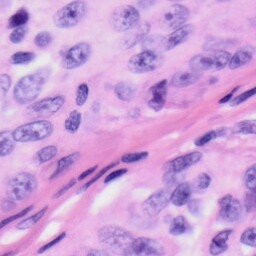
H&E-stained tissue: Skin